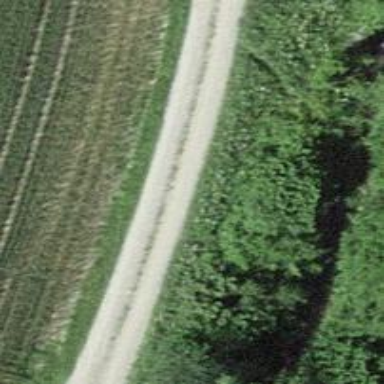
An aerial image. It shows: Gravel track with grade2 quality.